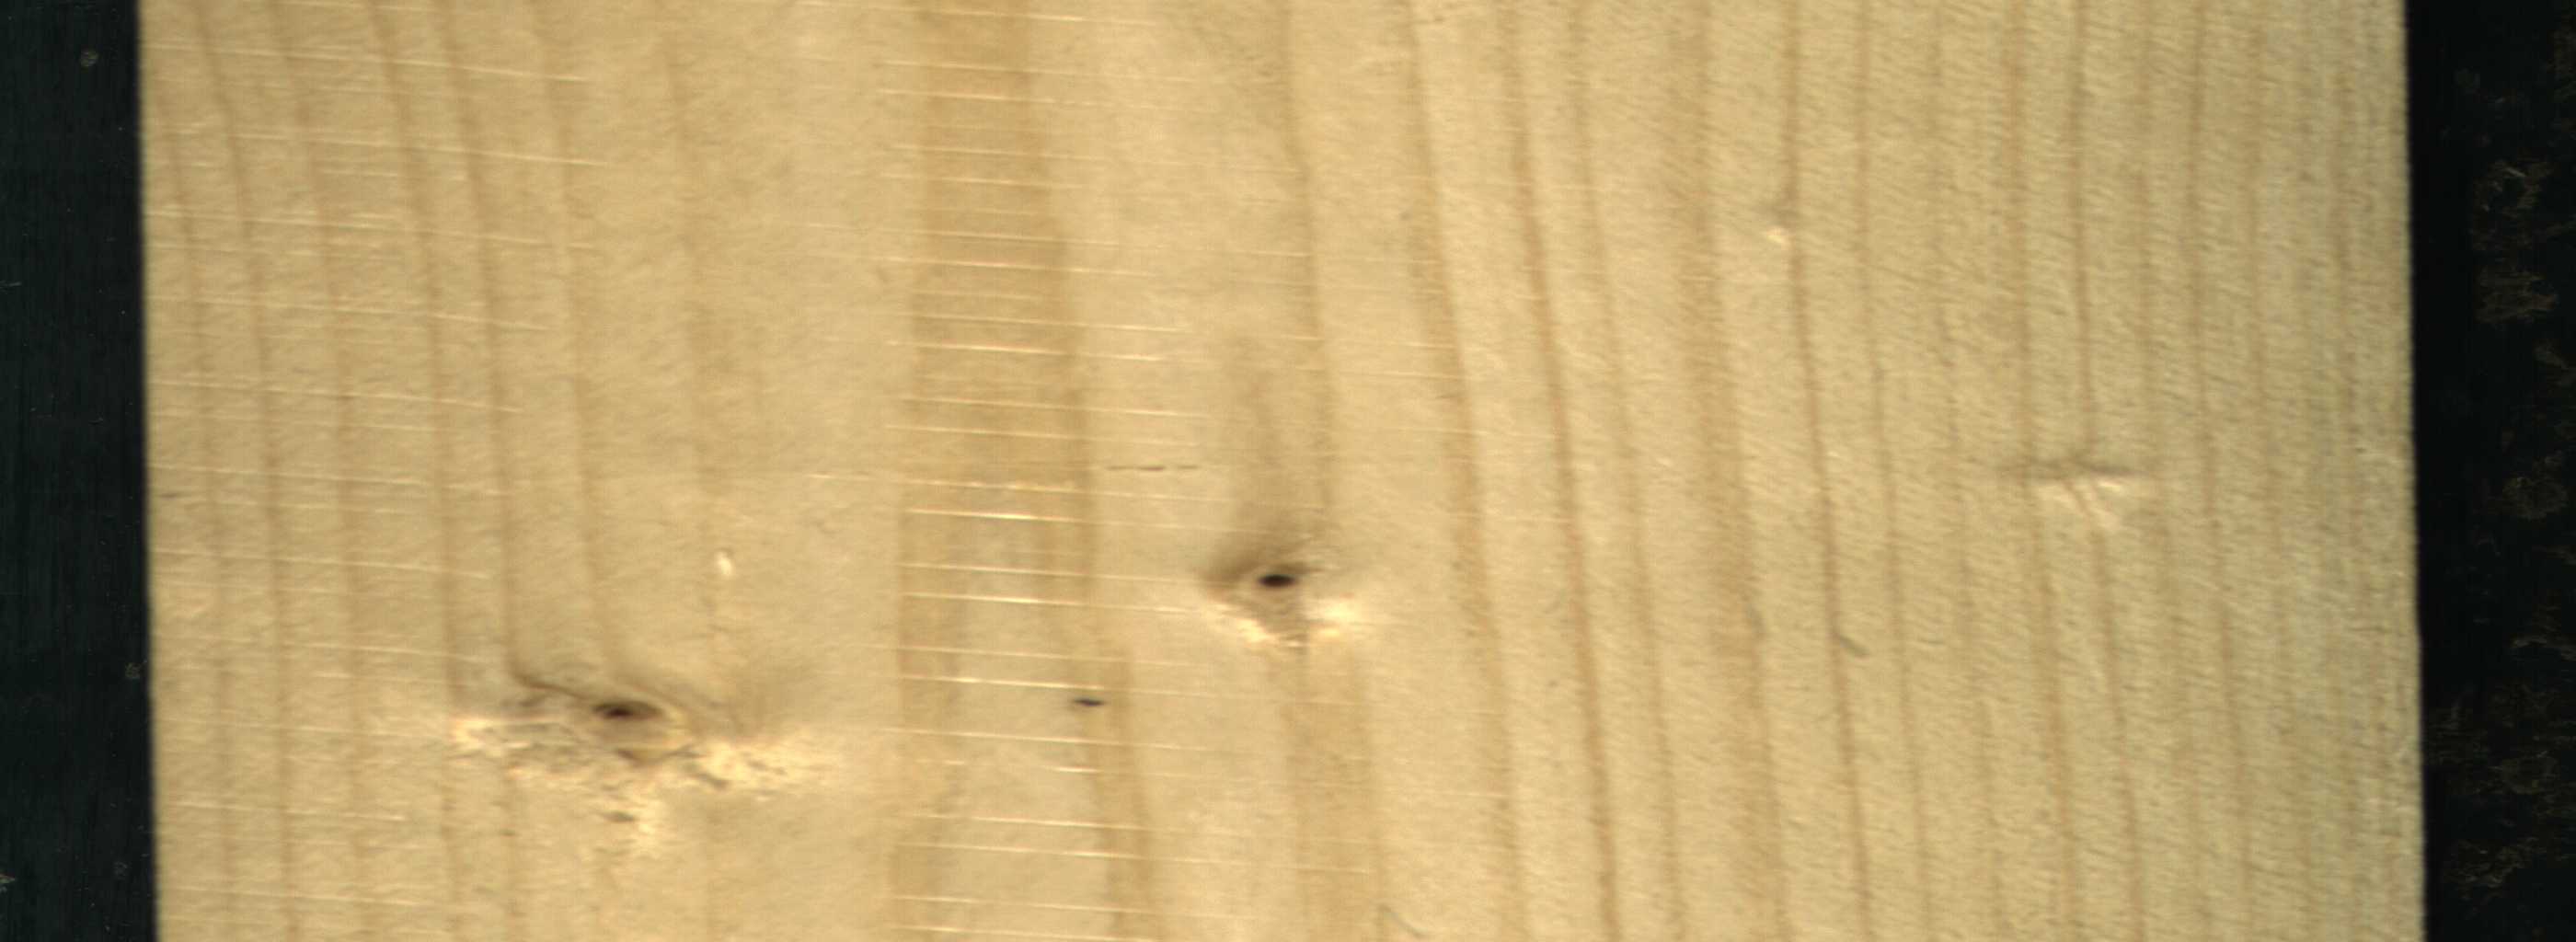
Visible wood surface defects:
Live_Knot
Live_Knot